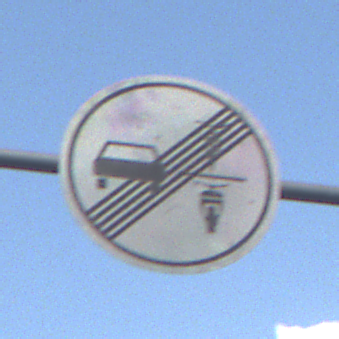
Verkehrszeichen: EndeVerbotUeberholenEinspurigeFahrzeuge
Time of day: MorningAfternoon
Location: Outdoor (RoadRail)
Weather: PartlyCloudy
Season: NotSpecified
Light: Natural